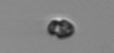
Label: Heterocapsa_rotundata